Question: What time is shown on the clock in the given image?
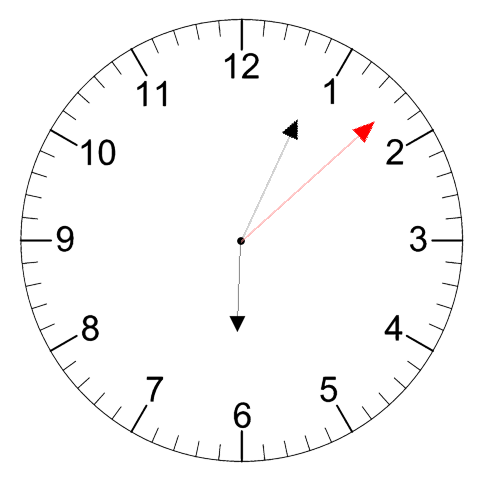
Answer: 06:04:08